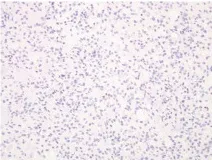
Pathological and immunohistochemical examination results. CEA negativity, magnificationx200.
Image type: pathology (immunostaining)